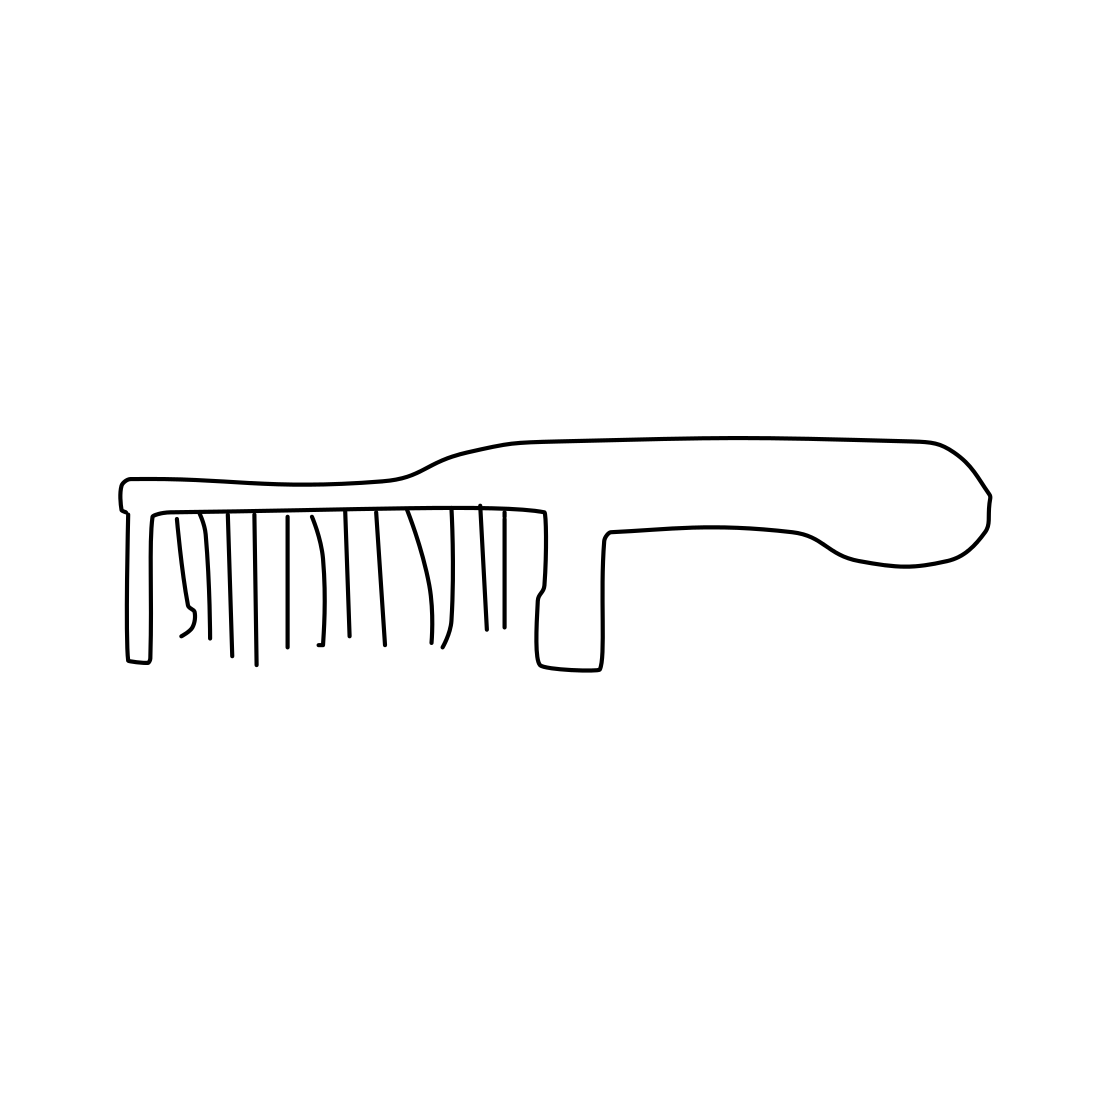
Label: comb